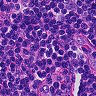
Metastatic tissue present: no